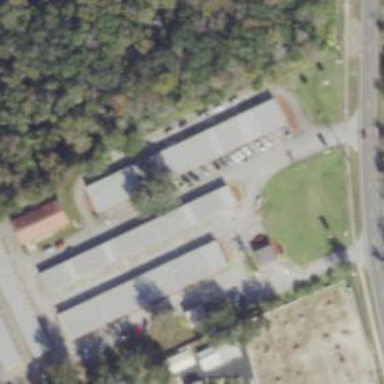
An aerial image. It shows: Building that serves as storage rental shop.